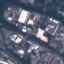
Land use / land cover class: Industrial